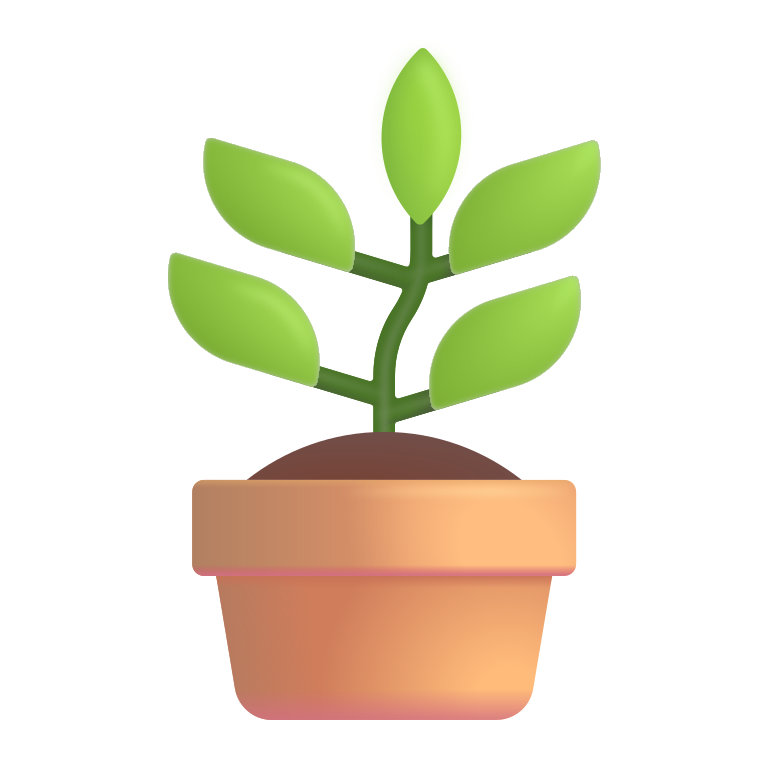
potted plant color